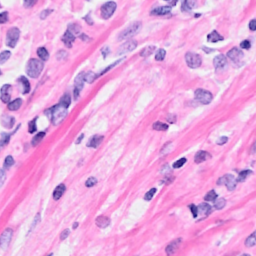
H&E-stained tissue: Breast